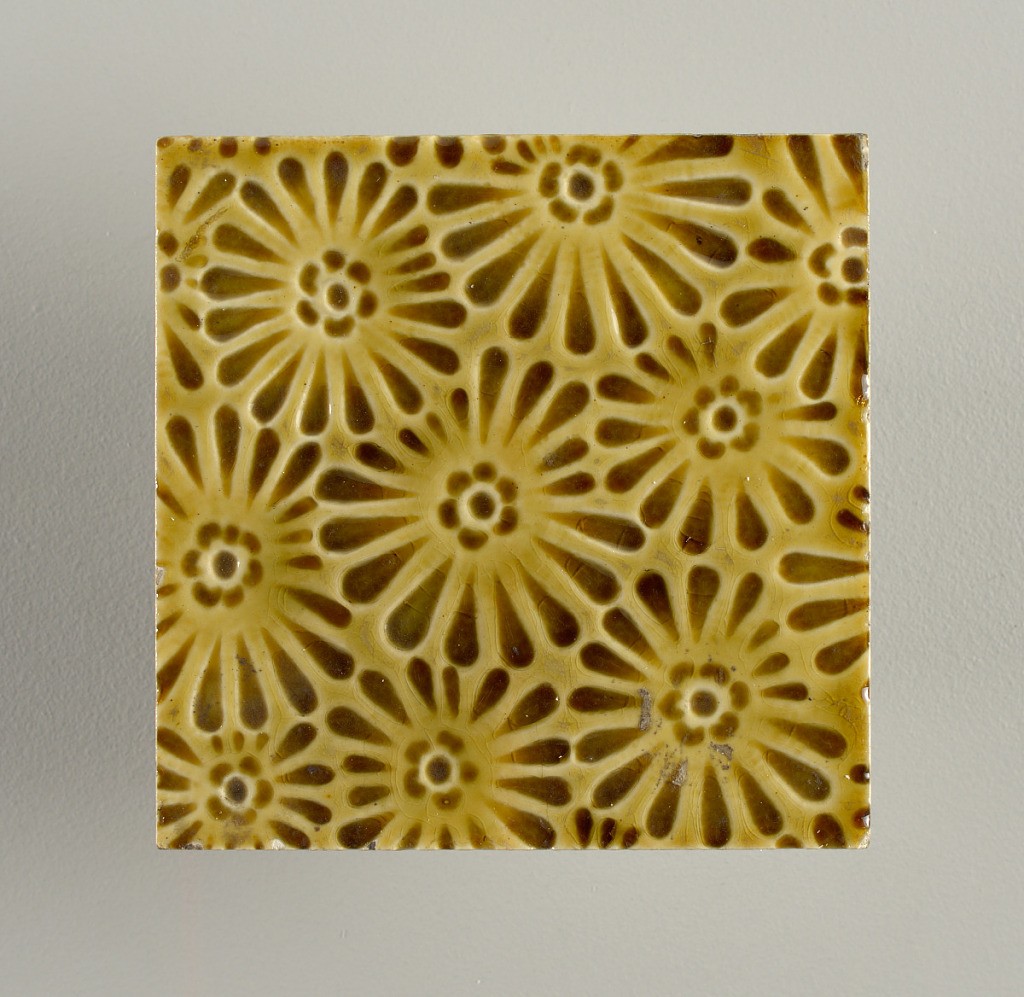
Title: Tile
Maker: J. & J. G. Low Art Tile Works, 1877 – 1883
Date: late 19th century
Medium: Glazed stoneware
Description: Molded, square tile, white clay; impressed on reverse with inscription: "J. & J.G. Low, Patent Art Tile, Works, Chelsea, Mass. U.S.A." Face of tile impressed with all-over pattern of stylized daisies deep, honey-brown glaze.